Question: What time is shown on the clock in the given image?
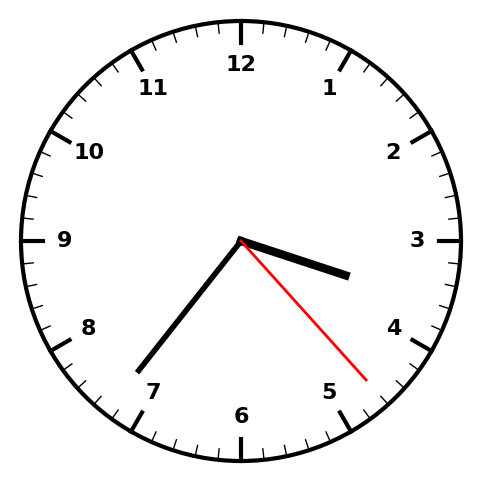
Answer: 03:36:23